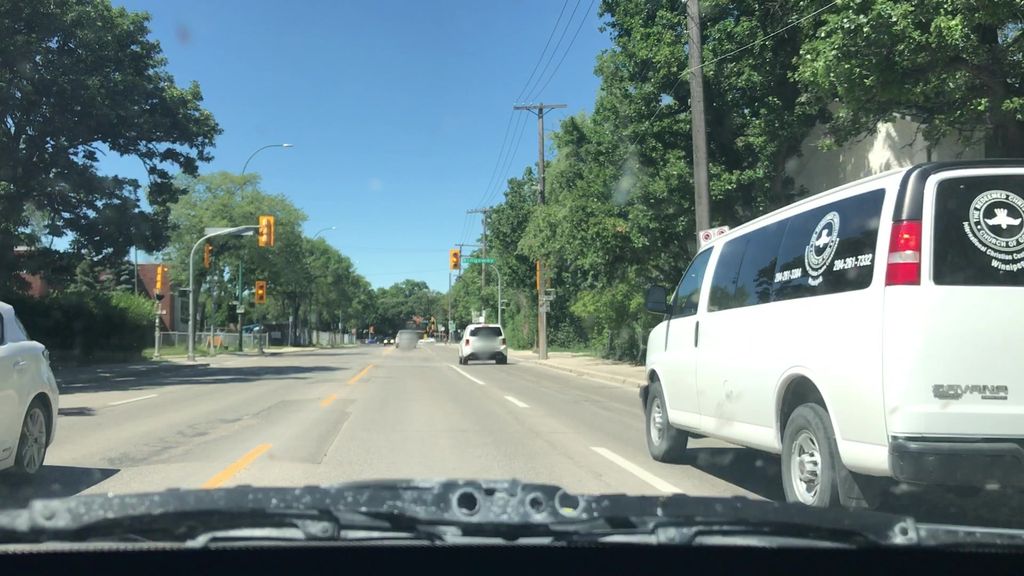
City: winnipeg